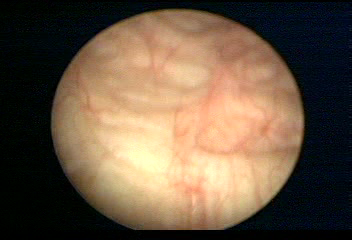
Modality: WLC
Class: Normal mucosa
Bladder cancer association: No